Interaction volume radius: 5 \u00c5
Interaction volume height: 35 \u00c5
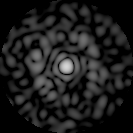
Disorder parameter: 0.7958